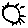
Label: sun